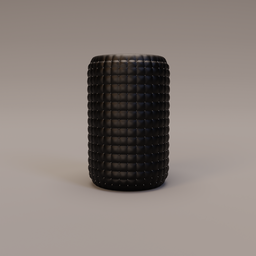
Label: furniture